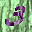
Label: 3